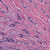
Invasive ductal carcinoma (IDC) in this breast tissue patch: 1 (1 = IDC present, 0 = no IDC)